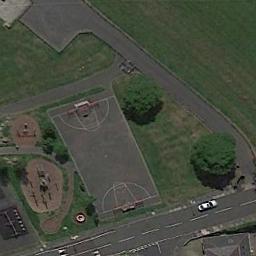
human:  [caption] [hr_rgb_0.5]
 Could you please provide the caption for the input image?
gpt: There is a basketball court in the middle of grass by the road .

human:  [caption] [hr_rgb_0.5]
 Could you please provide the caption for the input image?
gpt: There is a basketball court in the green corner .

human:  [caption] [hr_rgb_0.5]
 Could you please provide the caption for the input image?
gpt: A basketball court surrounded by a road paved with cement and some recreational facilities beside .

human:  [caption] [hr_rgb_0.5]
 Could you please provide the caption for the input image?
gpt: The basketball court on the lawn is surrounded by the roads .

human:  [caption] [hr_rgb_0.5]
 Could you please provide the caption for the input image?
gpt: The roads are beside the basketball court .